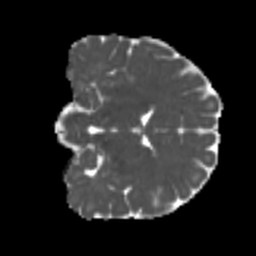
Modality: MD
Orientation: coronal
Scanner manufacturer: siemens
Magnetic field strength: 3 T
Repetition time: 4 s
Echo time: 0.0594 s